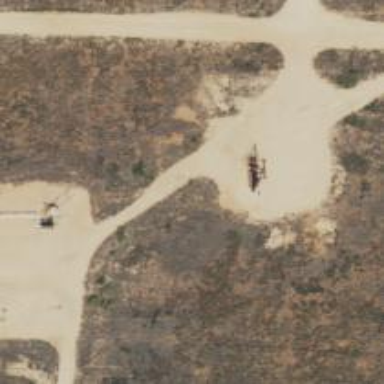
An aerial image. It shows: Petroleum well that is man-made.